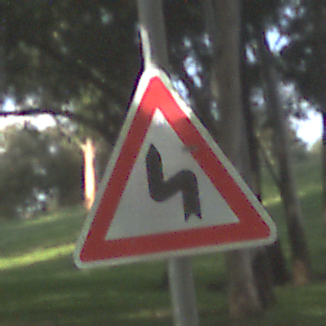
Verkehrszeichen: DoppelkurveZunaechstLinks
Umgebung: Outdoor, Nature
Tageszeit: MorningAfternoon
Wetter: Clear
Licht: Natural
Jahreszeit: NotSpecified
Kontrast: HighContrast